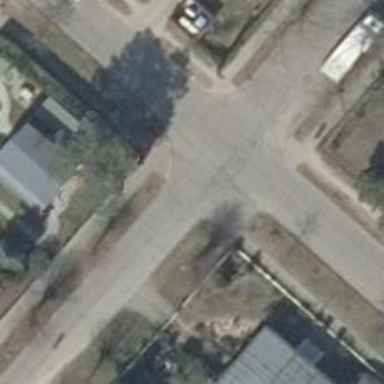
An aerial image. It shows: Unmarked road crossing.